Question: I am using MongoClient in node.js, no other modules like mongoose etc.
Right now I am inserting information by retrieving information from an API, JSON.parse-ing it and then storing it in the DB 'db.collection.insert(object)'. Now this works perfectly, here's a short preview of how the data I am retrieving looks like:
'''
{"hatenames":
{"id":6239,
"name":"hatenames",
"stat1":659,
"stat2":30,
"stat3":<PHONE>
}
}
'''
What makes me question if I am doing it right though is, in MongoVUE I see it stores the document hatenames, but for value it's just blank, here's an image of it:

So the value is just blank. This is giving me trouble with finding it in the DB. I have tried the following: 'collection.findOne( { queryObject : null }', this will always return the first key in my database, possibly because the value is empty, but no matter what I search for, it will always return hatenames even though I'm not searching for it. I have searched and read a lot about find in mongodb but I must be missing something because the only other option I've found is 'collection.findOne( {queryObject : {$exists : true } }' but this option never finds anything. This would all be easy if I could just do 'db.collection.findOne( queryObject )', but that doesn't work, it says 'query selector must be an object'. How should I go about finding it?
Another bonus question if you don't mind, for around 20 million+ documents that will be query'd based off names, is it best to have just 1 database? Or should I split it by letters and have 27 databases? Or even crazier, have 27x27 and go by first 2 letters of the name? Last ones a little overkill but figured I'd ask.
Any other tips are welcome, thanks for reading.
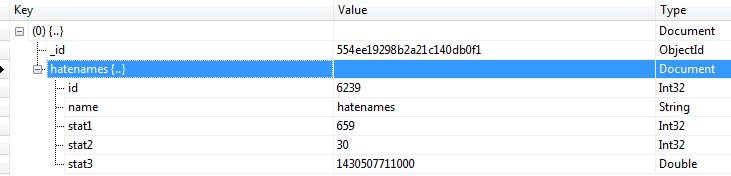
Answer: It is not possible to have an empty value for a key in mongodb because it uses <URL>
> An object is an unordered set of name/value pairs. An object begins
with { (left brace) and ends with } (right brace). Each name is
followed by : (colon) and the name/value pairs are separated by ,
(comma).
In your case 'hatenames' is a key which has an object '{"id":6239, "name":"hatenames", "stat1":659, "stat2":30, "stat3":<PHONE>}' as a value.
I would suggest you to read documentation and <URL> because it looks like you just started with mongo and have some problems understanding its model.